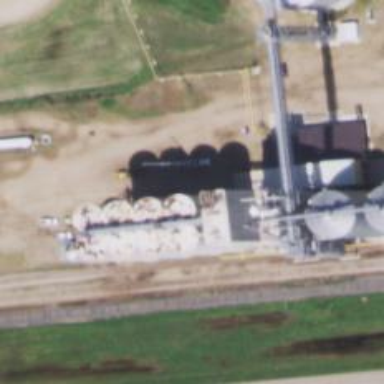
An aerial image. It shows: Silo.